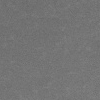
Atmospheric dust classification: dusty